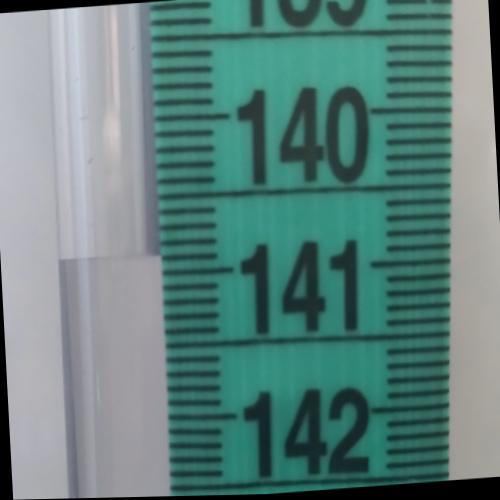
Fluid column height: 140.9 cm